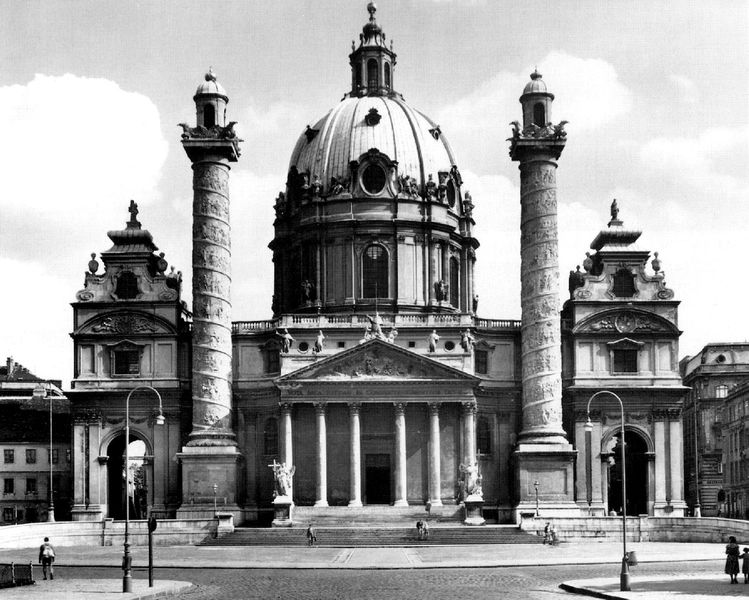
Titel: Karlskirche in Wien
Künstler: Johann Bernhard Fischer von Erlach
Standort: Wien, Karlskirche (EU - AUT)
Schlagwörter: fenster, laterne, straße, säule, säulen, gebäude, architektur, barock, stein, kirche, klassizismus, oval, relief, kuppel, stufen, tor, pantheon, portal, kreuze, portikus, rundbögen, tempel, reliefs, basilika, attika, minarett, architektu, korinthische säule, prtal, hadrianssäule